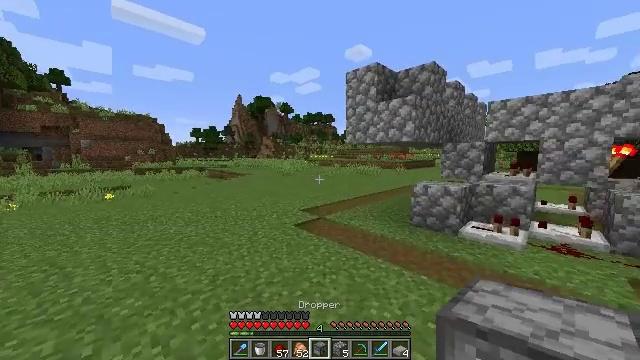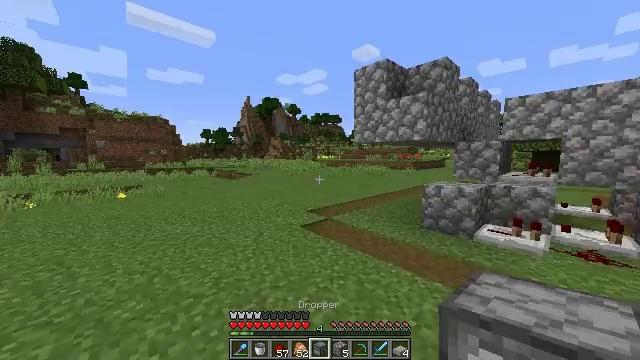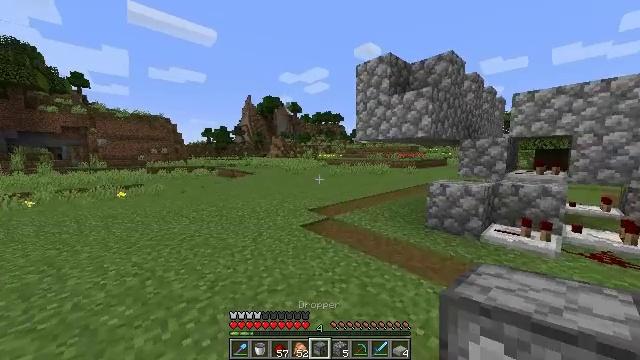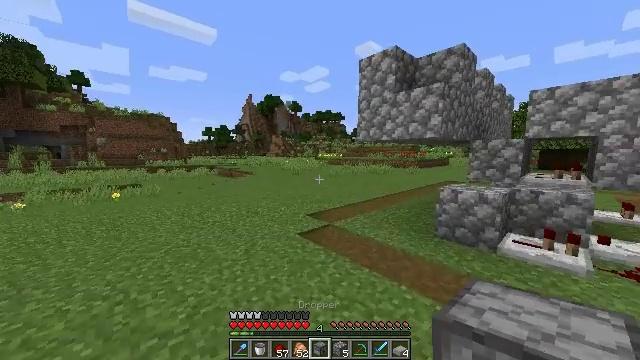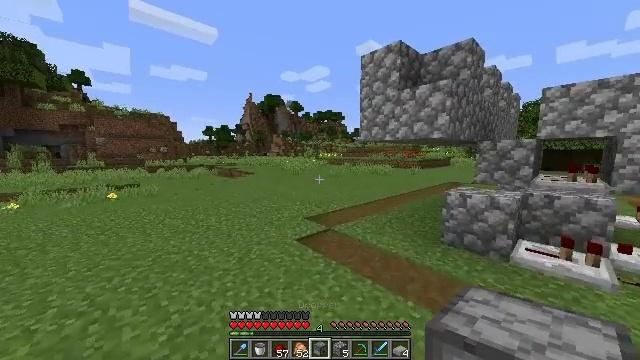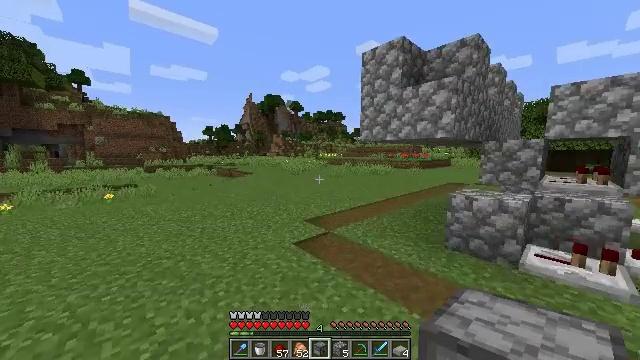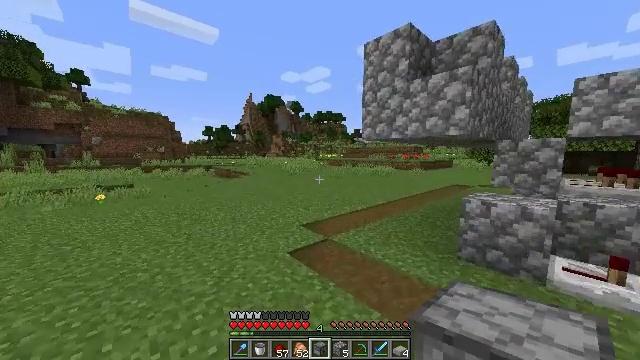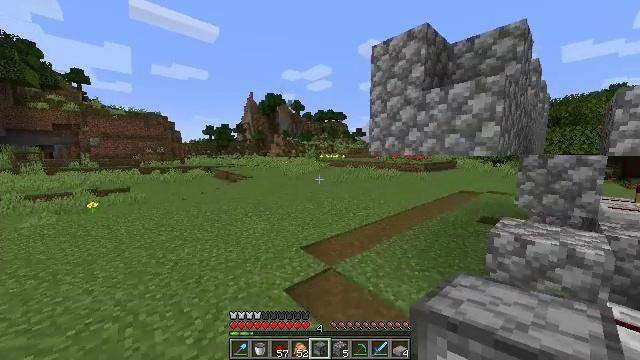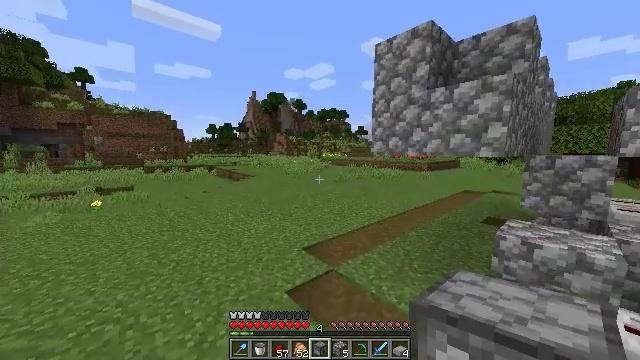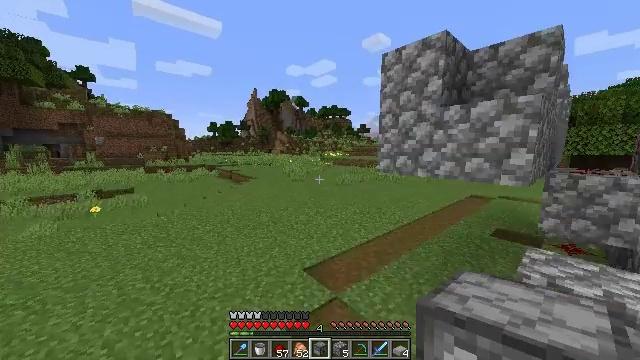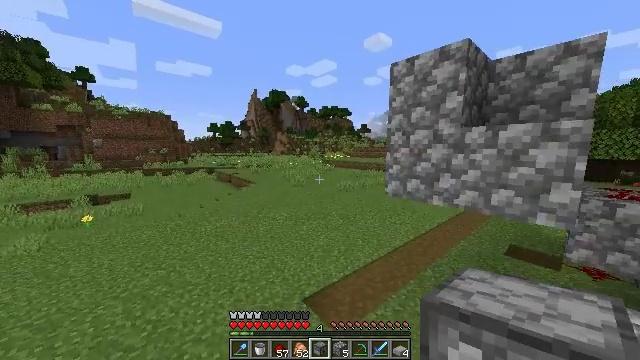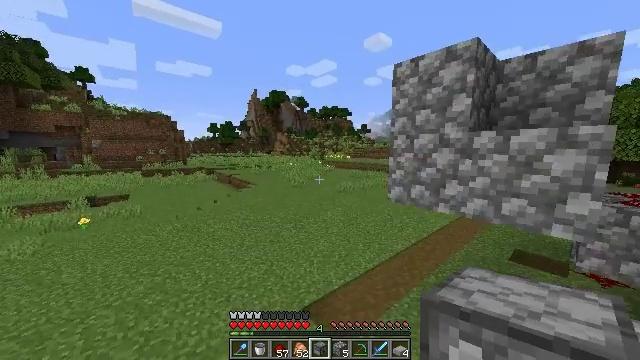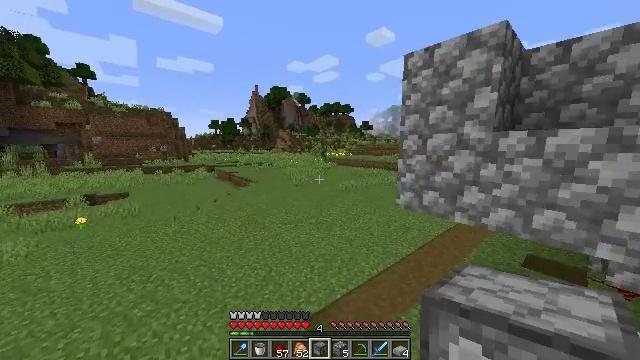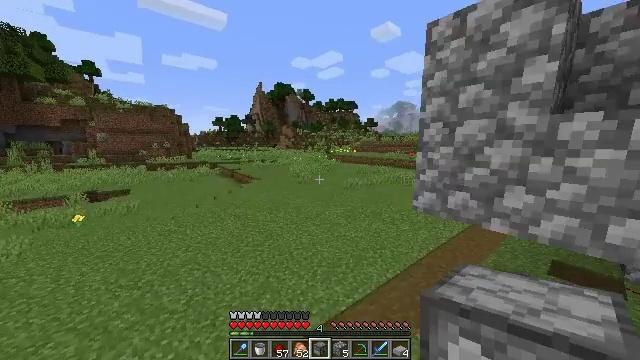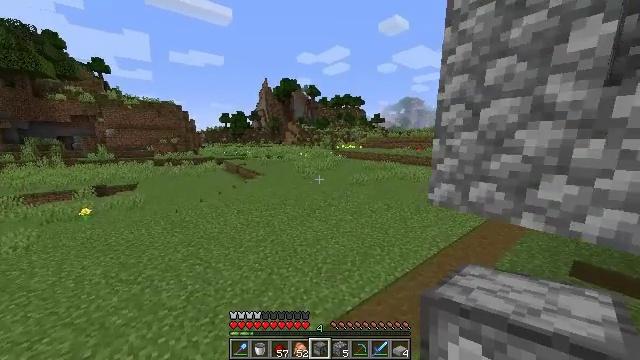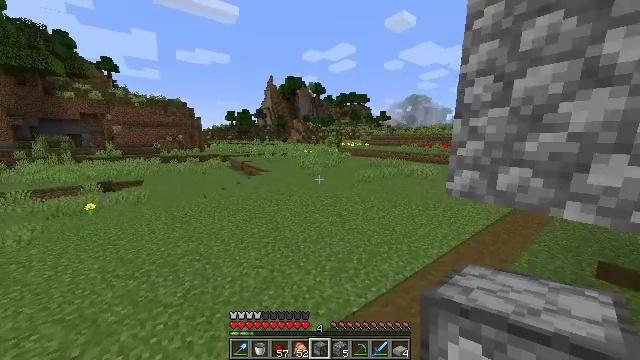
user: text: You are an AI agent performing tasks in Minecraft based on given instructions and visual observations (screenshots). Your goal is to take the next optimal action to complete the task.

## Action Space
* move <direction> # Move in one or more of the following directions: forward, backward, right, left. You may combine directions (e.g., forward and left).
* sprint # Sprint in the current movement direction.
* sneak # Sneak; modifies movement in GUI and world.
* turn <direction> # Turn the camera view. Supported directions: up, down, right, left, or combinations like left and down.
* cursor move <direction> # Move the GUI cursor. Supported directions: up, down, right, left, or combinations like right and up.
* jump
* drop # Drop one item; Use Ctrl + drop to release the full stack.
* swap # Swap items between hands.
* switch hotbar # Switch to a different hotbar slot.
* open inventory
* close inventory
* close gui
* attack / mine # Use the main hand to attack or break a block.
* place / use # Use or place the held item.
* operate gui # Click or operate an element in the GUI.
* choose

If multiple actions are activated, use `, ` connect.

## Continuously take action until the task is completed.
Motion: motion action
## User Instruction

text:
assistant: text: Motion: move forward, sprint, turn left
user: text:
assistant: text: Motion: move forward, sprint
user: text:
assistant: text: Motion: move forward, sprint
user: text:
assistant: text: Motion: move forward
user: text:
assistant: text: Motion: move forward
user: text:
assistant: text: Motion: move forward
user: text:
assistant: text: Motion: move forward, jump
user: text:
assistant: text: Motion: move forward, jump
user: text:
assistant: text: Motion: move forward, jump
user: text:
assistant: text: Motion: move forward, jump
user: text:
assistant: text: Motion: move forward, jump
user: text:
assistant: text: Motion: move forward, jump
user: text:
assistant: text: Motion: move forward, turn left, jump
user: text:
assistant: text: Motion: move forward, turn left, jump
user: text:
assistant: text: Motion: move forward, turn left, jump
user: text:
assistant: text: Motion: move forward, sprint, jump
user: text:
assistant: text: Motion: move forward, sprint, jump
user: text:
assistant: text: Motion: move forward, sprint, jump
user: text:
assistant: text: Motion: move forward, sprint, turn right, jump
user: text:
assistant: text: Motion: move forward, turn right, jump
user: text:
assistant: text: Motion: move forward, turn right and down, jump
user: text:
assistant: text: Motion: move forward, turn right, jump
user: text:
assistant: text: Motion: move forward, turn right, jump
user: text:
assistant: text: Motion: move forward, turn right, jump
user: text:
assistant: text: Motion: move forward, turn right, jump
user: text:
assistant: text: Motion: move forward, turn right, jump
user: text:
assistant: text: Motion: move forward, turn right, jump
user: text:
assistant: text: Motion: move forward, turn right, jump
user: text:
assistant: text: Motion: move forward, sprint, jump
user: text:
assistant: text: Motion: move forward, sprint, jump